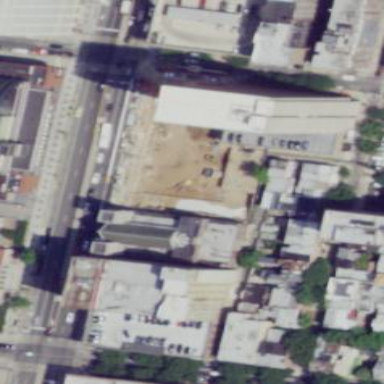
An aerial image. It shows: Building.